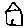
Label: house